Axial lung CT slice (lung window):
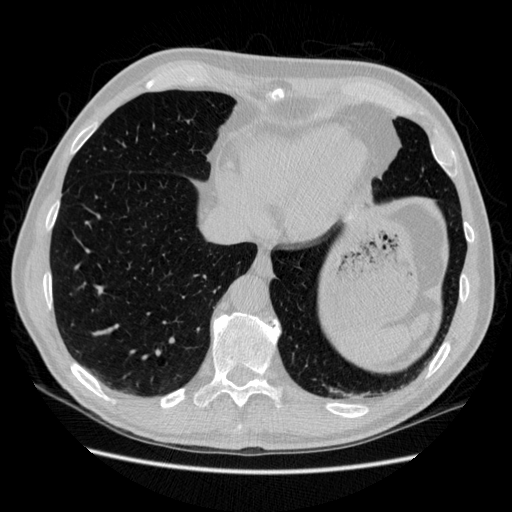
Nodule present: no